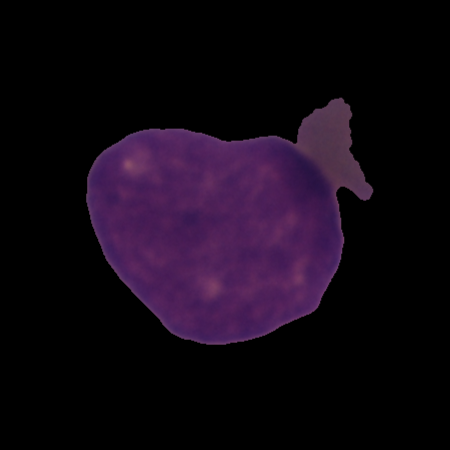
Label: cancer